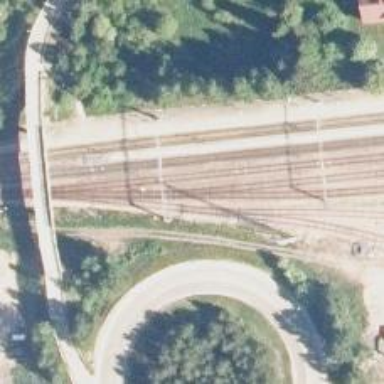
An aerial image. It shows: Rail siding with electrified contact lines for trains.